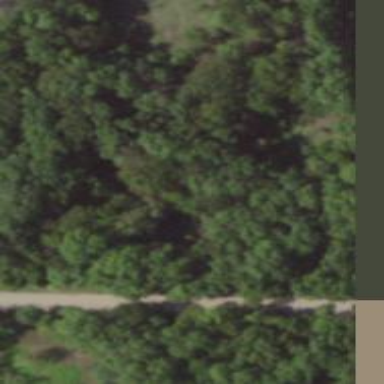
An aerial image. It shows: Abandoned road.